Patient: sex F, age 26
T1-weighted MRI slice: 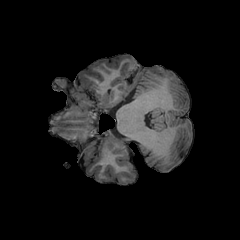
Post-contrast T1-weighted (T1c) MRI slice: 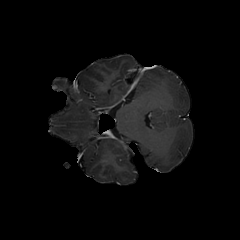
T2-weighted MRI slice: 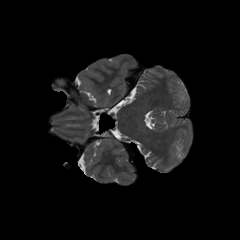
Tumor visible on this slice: no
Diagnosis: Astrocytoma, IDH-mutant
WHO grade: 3